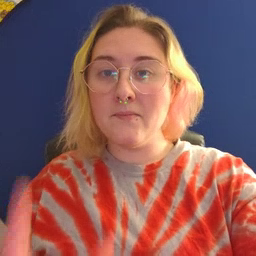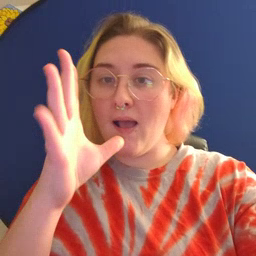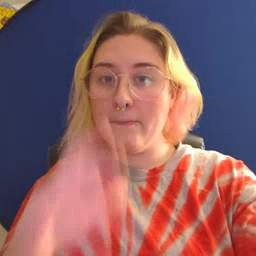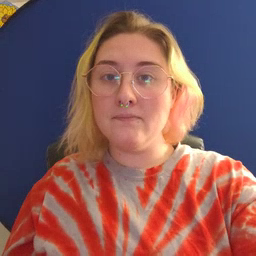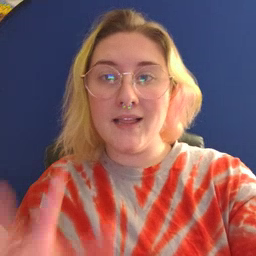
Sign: mom